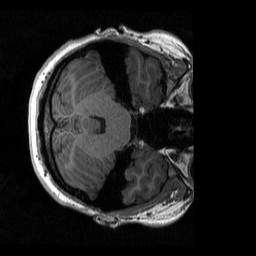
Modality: T1w
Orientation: axial
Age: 20
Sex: female
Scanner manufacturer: siemens
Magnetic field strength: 3 T
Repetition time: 2.3 s
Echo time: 0.00298 s